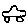
Label: car